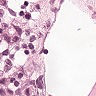
Metastatic tissue present: yes